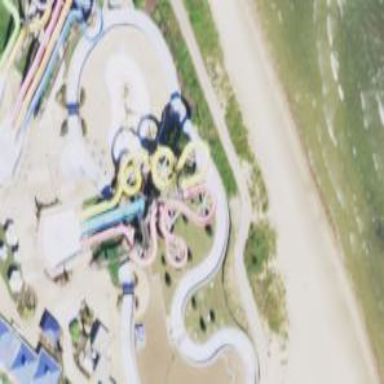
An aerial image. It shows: Tourism attraction featuring water slide.